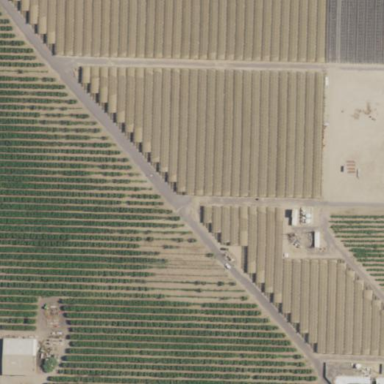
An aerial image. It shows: Vineyard.